Question: I am rewiting the older application to get the look in Windows 7. The GUI elements are created and moved via the explicit code (no special layout manager). Because of some historic reasons, the GUI events were not processed the standard way. They were redirected. It is rather difficult to track them, especially when I do not know what should I focus for.
Here is the example of the window that should be polished. It is not a dialog. It is classical, sizable window placed on the top. However, it should mimic the dialog look. The window uses 'WTL::CTabControlT<CControl>' where the 'CControl' is my class based on the ATL::CWindow -- see the picture first:

It man not be well visible from the picture, but the ends of the red arrows show the grey background of the static texts. However, the backround of the tab itself is white.
1. What event causes the grey background of the static texts? Is it the WM_CTLCOLORSTATIC. Or, where is the problem? Is the background of the tab expected to be white or grey (standard behaviour)?
2. Is it recommended (by designers of the visual interface, user experience) to have also the listboxes in the tab the same (white) background?
3. The outer window has COLOR_3DFACE defined via ATL macro DECLARE_WND_CLASS_EX. What event is responsible for painting the bacground around the tab windows?
Thanks for your help,
Petr
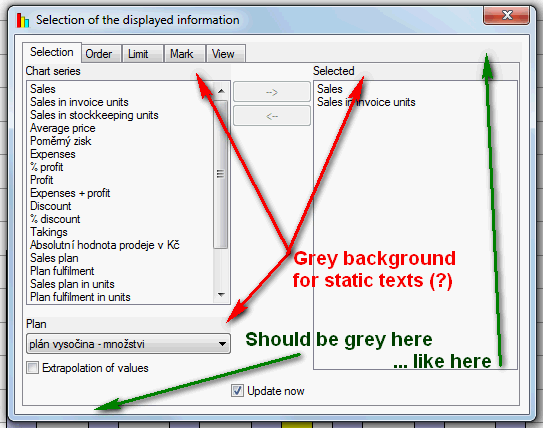
Answer: The missing grey background around the tabs was solved by processing the 'WM_ERASEBKGND' message explicitly (the redirection somehow prevented the default processing):
'''
if (uMsg == WM_ERASEBKGND)
{
WTL::CDCHandle dc(reinterpret_cast<HDC>(wParam));
RECT rc;
GetClientRect(&rc);
dc.FillRect(&rc, GetWndClassInfo().m_wc.hbrBackground);
return TRUE;
}
'''
Similarly, the grey background of the static texts on the white tabs was whitened by processing 'WM_CTLCOLORSTATIC' in the 'ProcessWindowMessage' of the TabControl window this way:
'''
else if (uMsg == WM_CTLCOLORSTATIC)
return TRUE;
'''